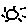
Label: sun